Question: I want to get status of a Application Pool. I have vbscript taken from <URL>.
'''
strArgAppPool = Wscript.Arguments.Unnamed.Item(0)
Const noError = False
' Establish the connection to the WMI provider
Set oWebAdmin = GetObject("winmgmts:root\WebAdministration")
' Search the AppPool passed as argument in the list of application pools
Set oAppPool = oWebAdmin.Get("ApplicationPool.Name='" & strArgAppPool & "'")
' Create nice messages for pool states
Select Case oAppPool.GetState
Case 0
StateDescription = "STARTING"
outputStatus = "WARNING! "
outputCode = 1
Case 1
StateDescription = "STARTED"
outputStatus = "OK! "
outputCode = 0
Case 2
StateDescription = "STOPPING"
outputStatus = "WARNING! "
outputCode = 1
Case 3
StateDescription = "STOPPED"
outputStatus = "CRITICAL!! "
outputCode = 2
Case 4
StateDescription = "UNKNOWN"
outputStatus = "UNKNOWN? "
outputCode = 3
Case Else
StateDescription = "UNDEFINED VALUE"
outputStatus = "UNKNOWN? "
outputCode = 3
End Select
' Output
Wscript.Echo outputStatus & oAppPool.Name & ": " & StateDescription
' Error handling
If noError = true Then
' Error message
Wscript.echo "UNKNOWN: Error during the WMI query for app pool " & strArgAppPool & " !"
' Exit & return code
WScript.Quit(3)
Else
' Clean exit
WScript.Quit(outputCode)
End If
'''
Through a batch file I am trying to run it as
'''
status1.vbs "DefaultAppPool"
'''
But I ended up with this

Is it some service is not started? I have tried running the vb script directly. I have tried passing arguments without quotes and all similar stuff. I don't write scripts, but got to do it this time.
Error dialog indicates line 5, 'Set oWebAdmin = GetObject("winmgmts:root\WebAdministration")'. I have tried everything I could in last 5 hours. I have a readymade script and I am not able to run it. Shame and was not willing post this question all this while. But lost in end. Thanks for any help.
Also I have a working script for IIS 6. I am calling this script through 'PsExec' on a remote server. But that's not working in IIS 7. Let me know if anyone want me to post it. Also I am using IIS 7 and Server 2008 R2 now and will be running this script using 'PsExec' on remote server.
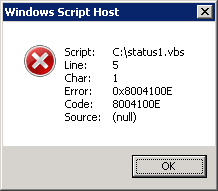
Answer: You don't have the role service installed. Launch Server Manager, go to , and install the missing service.